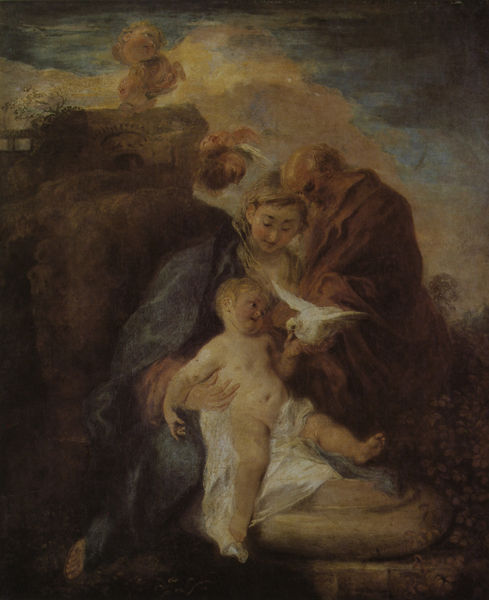
Titel: La S. Famille, Heilige Familie oder Flucht nach Ägypten
Künstler: Antoine Watteau
Standort: Leningrad
Institution: Musée de l'Ermitage
Schlagwörter: akt, berg, blau, blätter, dunkel, felsen, flügel, gemälde, hand, himmel, kopf, mann, nackt, schatten, umhang, vogel, weiß, wolken, landschaft, menschen, ocker, sitzen, abend, braun, fenster, finger, frau, frisuren, grau, hintergrund, köpfe, licht, orange, schwarz, säule, blick, haus, rot, tuch, wolke, zaun, beige, hochformat, malerei, alt, bart, blond, jung, barock, falten, halten, johannes, rembrandt, sockel, stein, taube, vollbart, hände, öl, hügel, mühle, natur, strauch, busch, gebüsch, rauch, kutte, mantel, sitzend, stoff, drei, familie, gewänder, kind, mutter, vater, pflanze, rosa, wald, engel, putto, lächeln, bein, düster, italien, fels, hang, baby, füsse, ölgemälde, kissen, duktus, spielen, glanz, glatze, festhalten, nabel, bauch, faltenwurf, schoß, bauchnabel, freude, flucht, spiel, barfuss, ruine, alter, greis, knabe, fuss, knien, beten, kleinkind, spielend, verschwommen, christus, jesus, antik, brauntöne, tonig, grotte, stall, mönch, tempel, basis, speckig, heilig, putten, maria, madonna, putti, petrus, christentum, josef, joseph, geburt, säugling, ägypten, geist, heilige familie, jesuskind, heiliger geist, dunkeö, ruhe auf der flucht, windel, friedenstaube, engelsköpfe, mama, hl familie, abgang, kindchen, reni, strampeln, antike ruine, blauweißbraun, frau im hintergrund, mutterschoss, nacktes kind, veasques, bauchb, hüütte